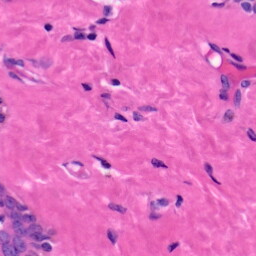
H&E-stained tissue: Skin